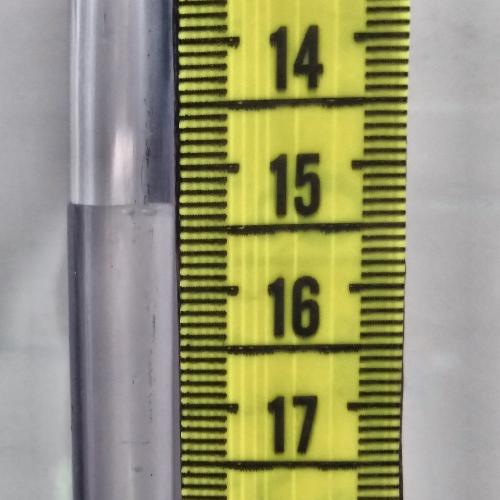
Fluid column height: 15.3 cm